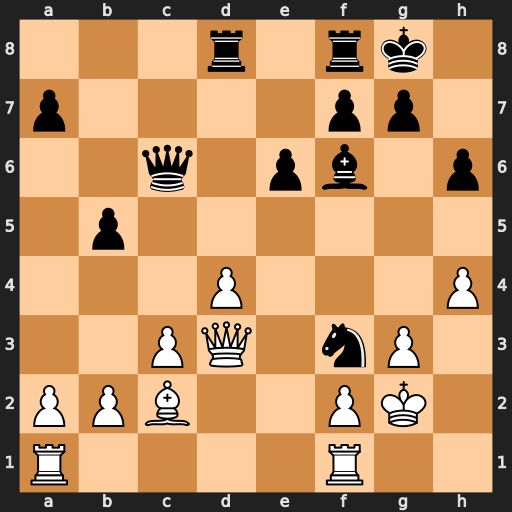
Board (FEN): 3r1rk1/p4pp1/2q1pb1p/1p6/3P3P/2PQ1nP1/PPB2PK1/R4R2
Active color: w
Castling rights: -
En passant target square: -
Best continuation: Qh7#